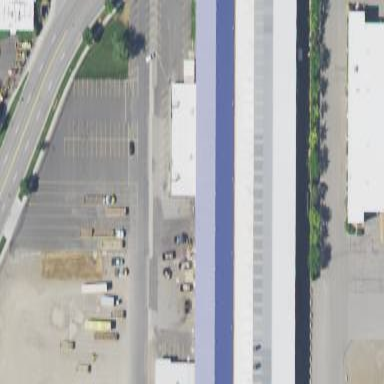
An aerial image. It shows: Warehouse.